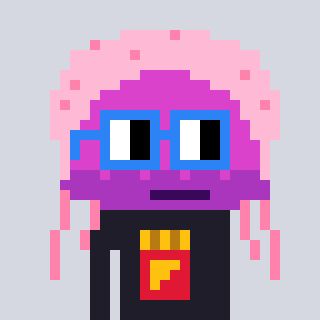
a pixel art character with square blue glasses, a jellyfish-shaped head and a grayscale-colored body on a cool background